Aerial crown-view tile of a tropical tree (Barro Colorado Island, Panama), acquired 20250124:
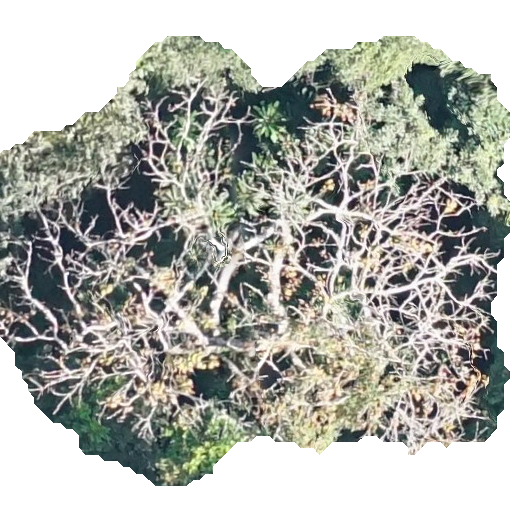
Species: Sterculia apetala
GBIF accepted scientific name: Sterculia apetala
Crown area: 280.336 m²